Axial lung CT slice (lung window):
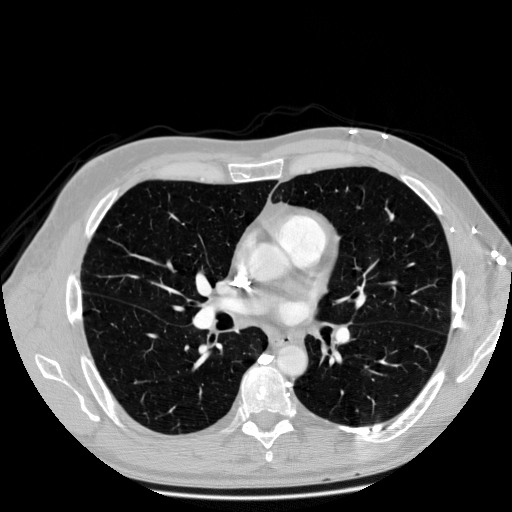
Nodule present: no